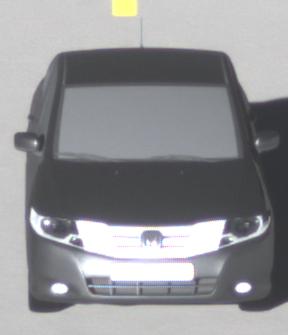
Make: Honda
Model: City
Detailed model: Gen. 6
Model produced from: 2008
Model produced until: 2013
Doors: 4
Color: gray
Road condition: dry road
Daytime: morning or afternoon
Contrast: high contrast